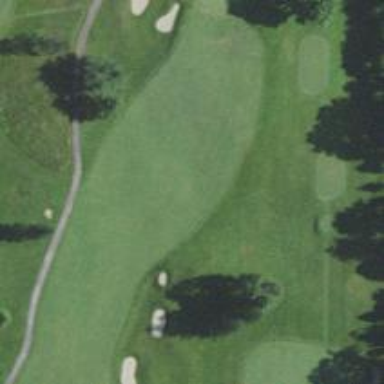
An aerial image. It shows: Golf hole.